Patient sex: F
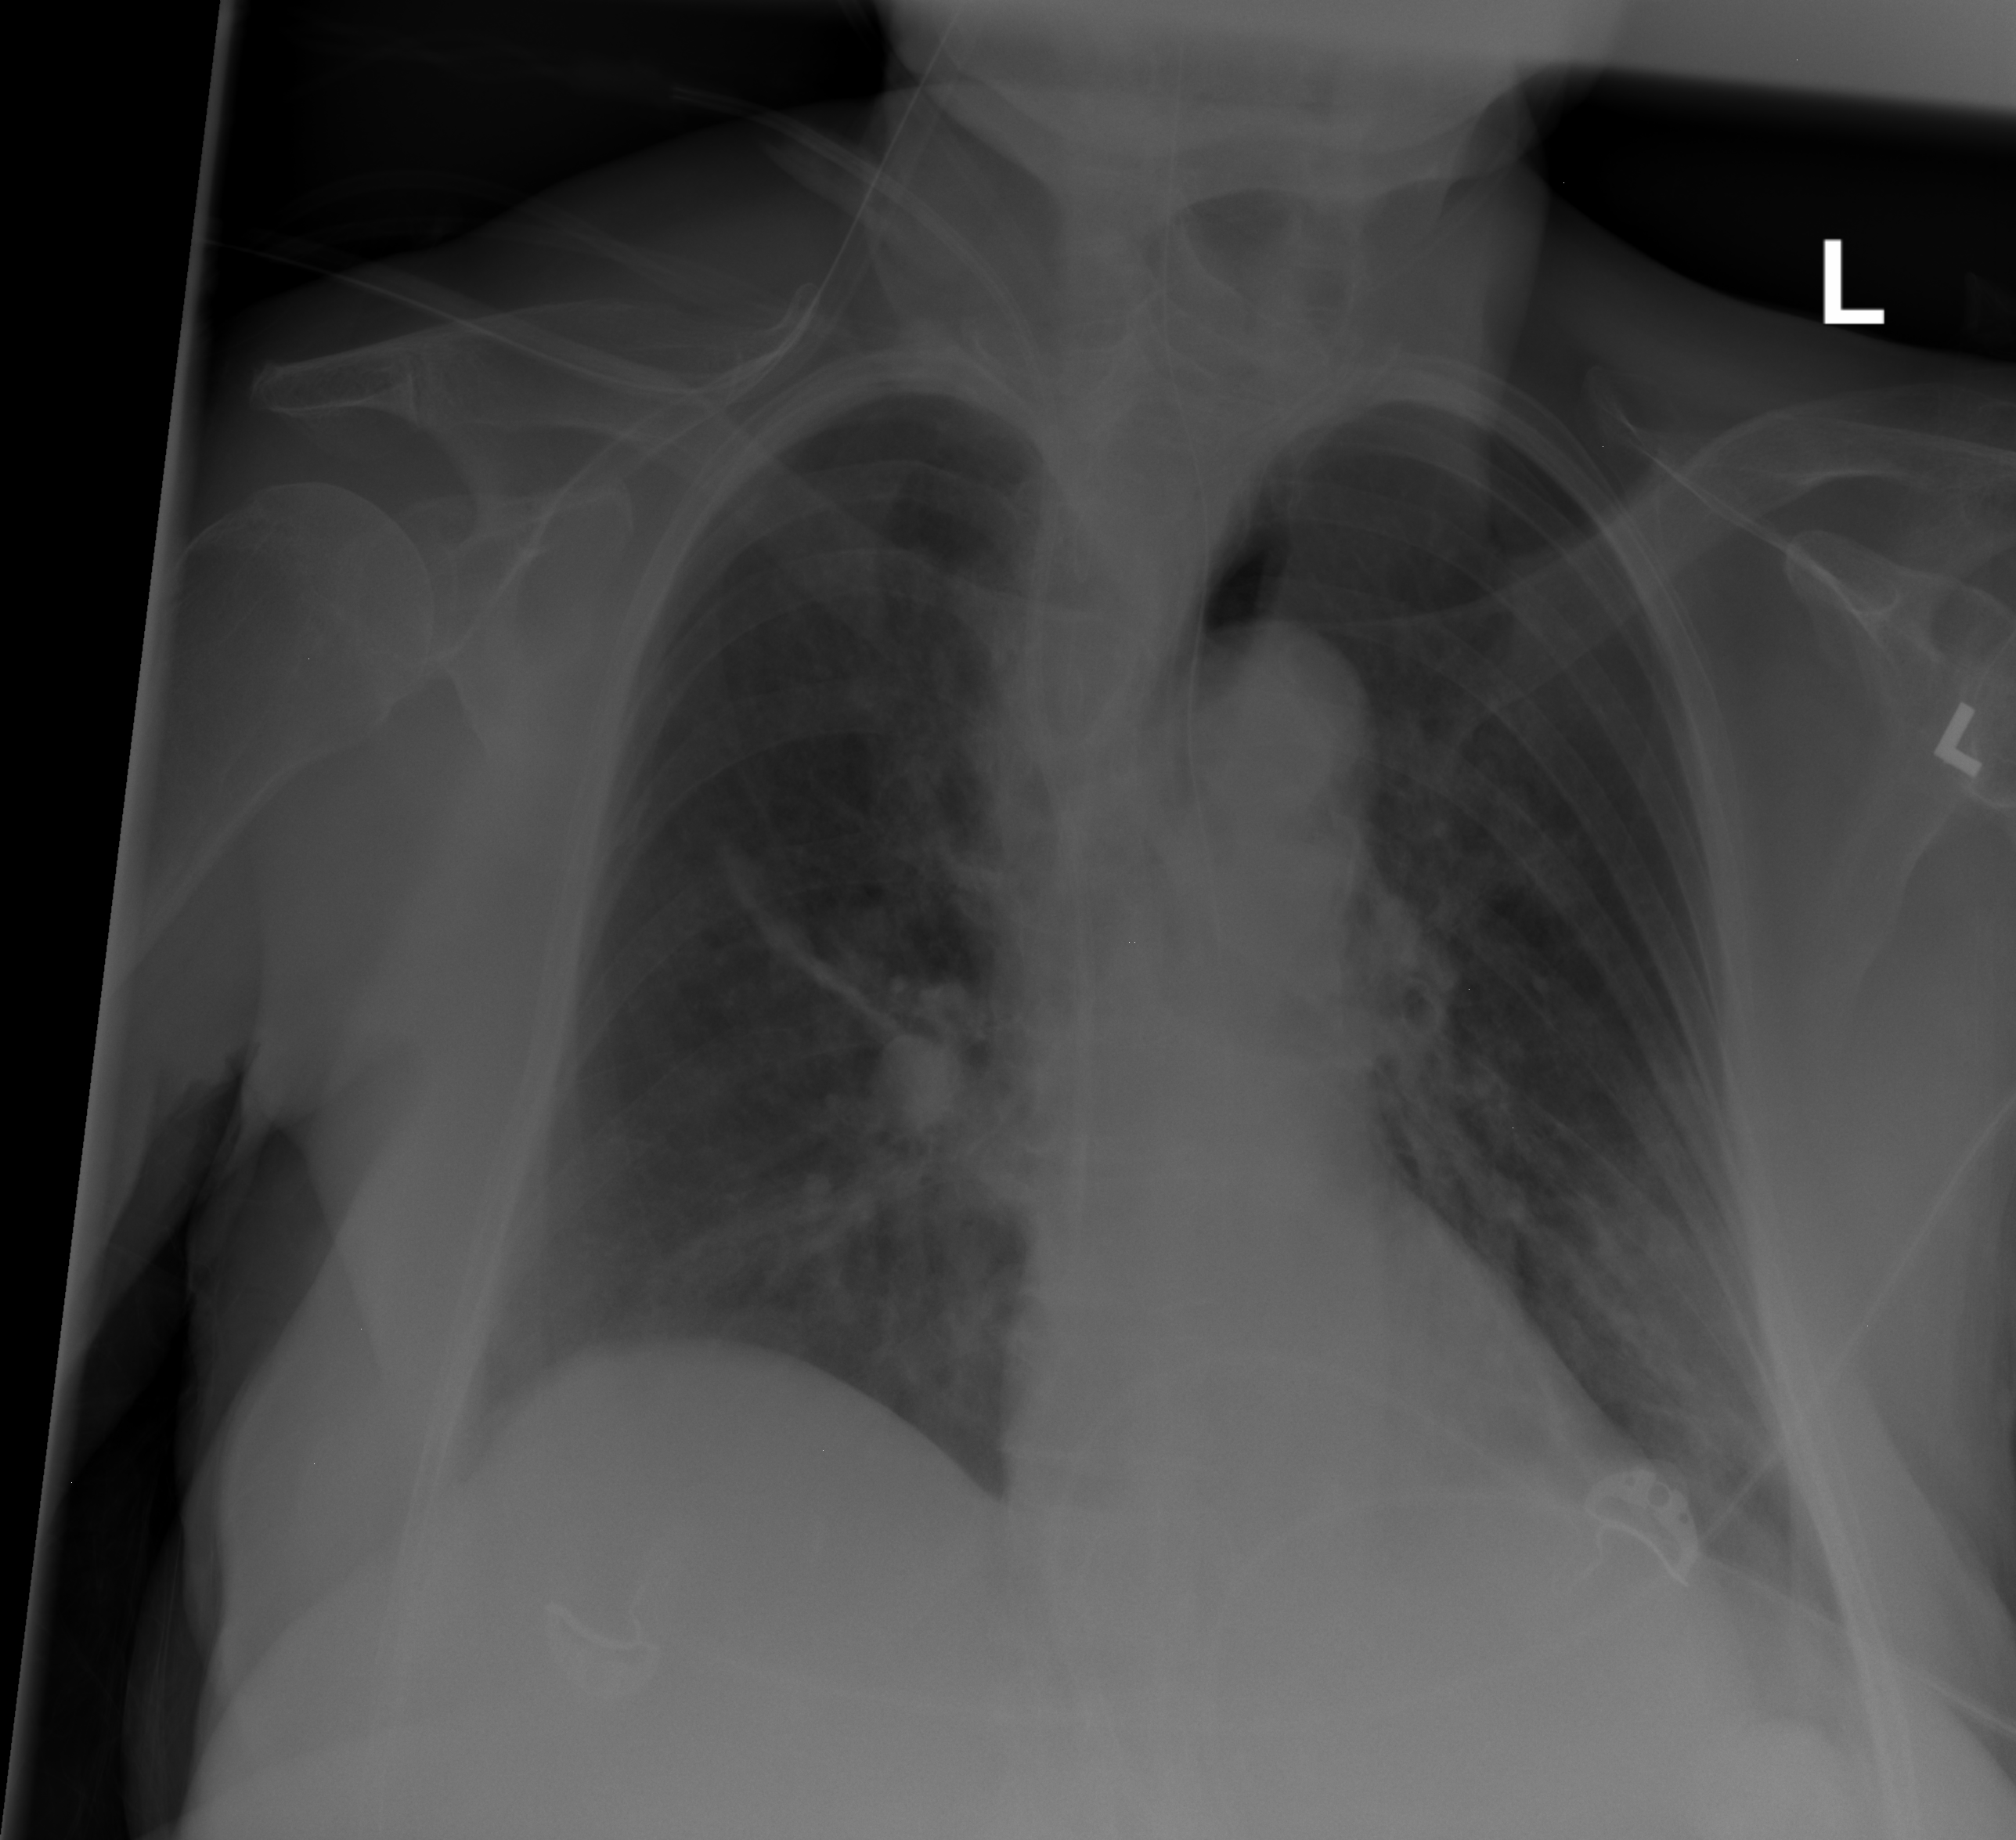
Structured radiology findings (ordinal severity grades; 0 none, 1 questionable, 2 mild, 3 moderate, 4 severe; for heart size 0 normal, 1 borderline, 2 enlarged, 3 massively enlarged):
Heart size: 0
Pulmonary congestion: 0
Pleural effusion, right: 0
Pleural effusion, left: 1
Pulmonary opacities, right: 0
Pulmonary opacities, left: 0
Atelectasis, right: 2
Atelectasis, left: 2